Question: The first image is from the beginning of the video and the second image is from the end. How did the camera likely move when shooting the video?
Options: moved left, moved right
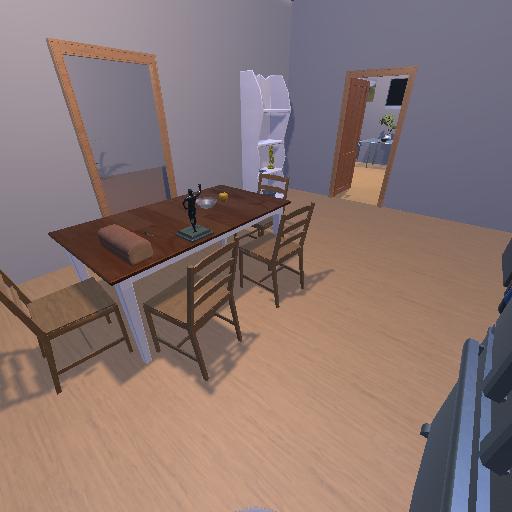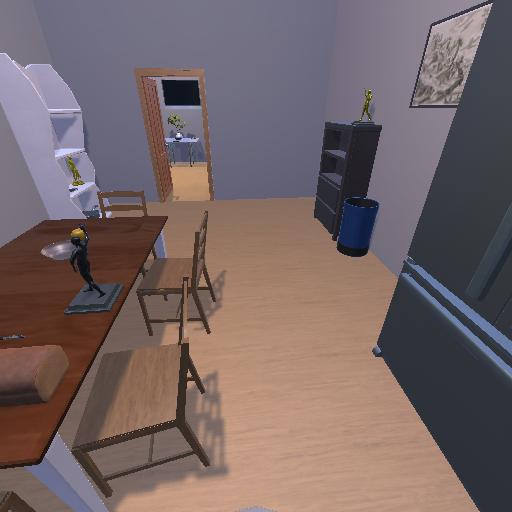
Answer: moved left